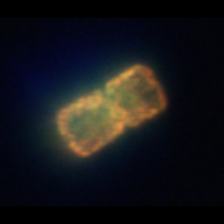
Taxon: Detonula
Group: Diatoms